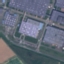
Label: Industrial